八年级 · 组合几何学
在 $\triangle A B C$ 中, $D, E$ 分别是 $A C 、 B C$ 上的点, $D F \perp A B, D G \perp B C$,

连接 $D E$, 若 $D F=D G, B E=D E$, 则下面三个结论:
(1) $B F=B G$;
(2) $D E / / B F$
(3) $\triangle A D F \cong \triangle C D G$. 其中正确的是

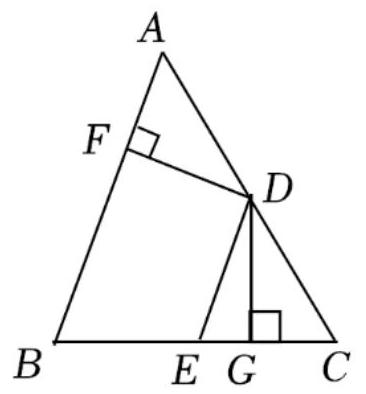
A. (1)(3)
B. (2)(3)
C. (1)(2)
D. (1)(2)(3)
答案: C